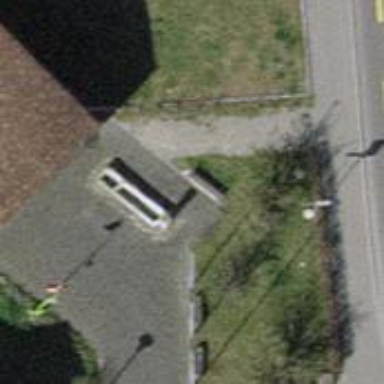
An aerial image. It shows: Fountain.